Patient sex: F
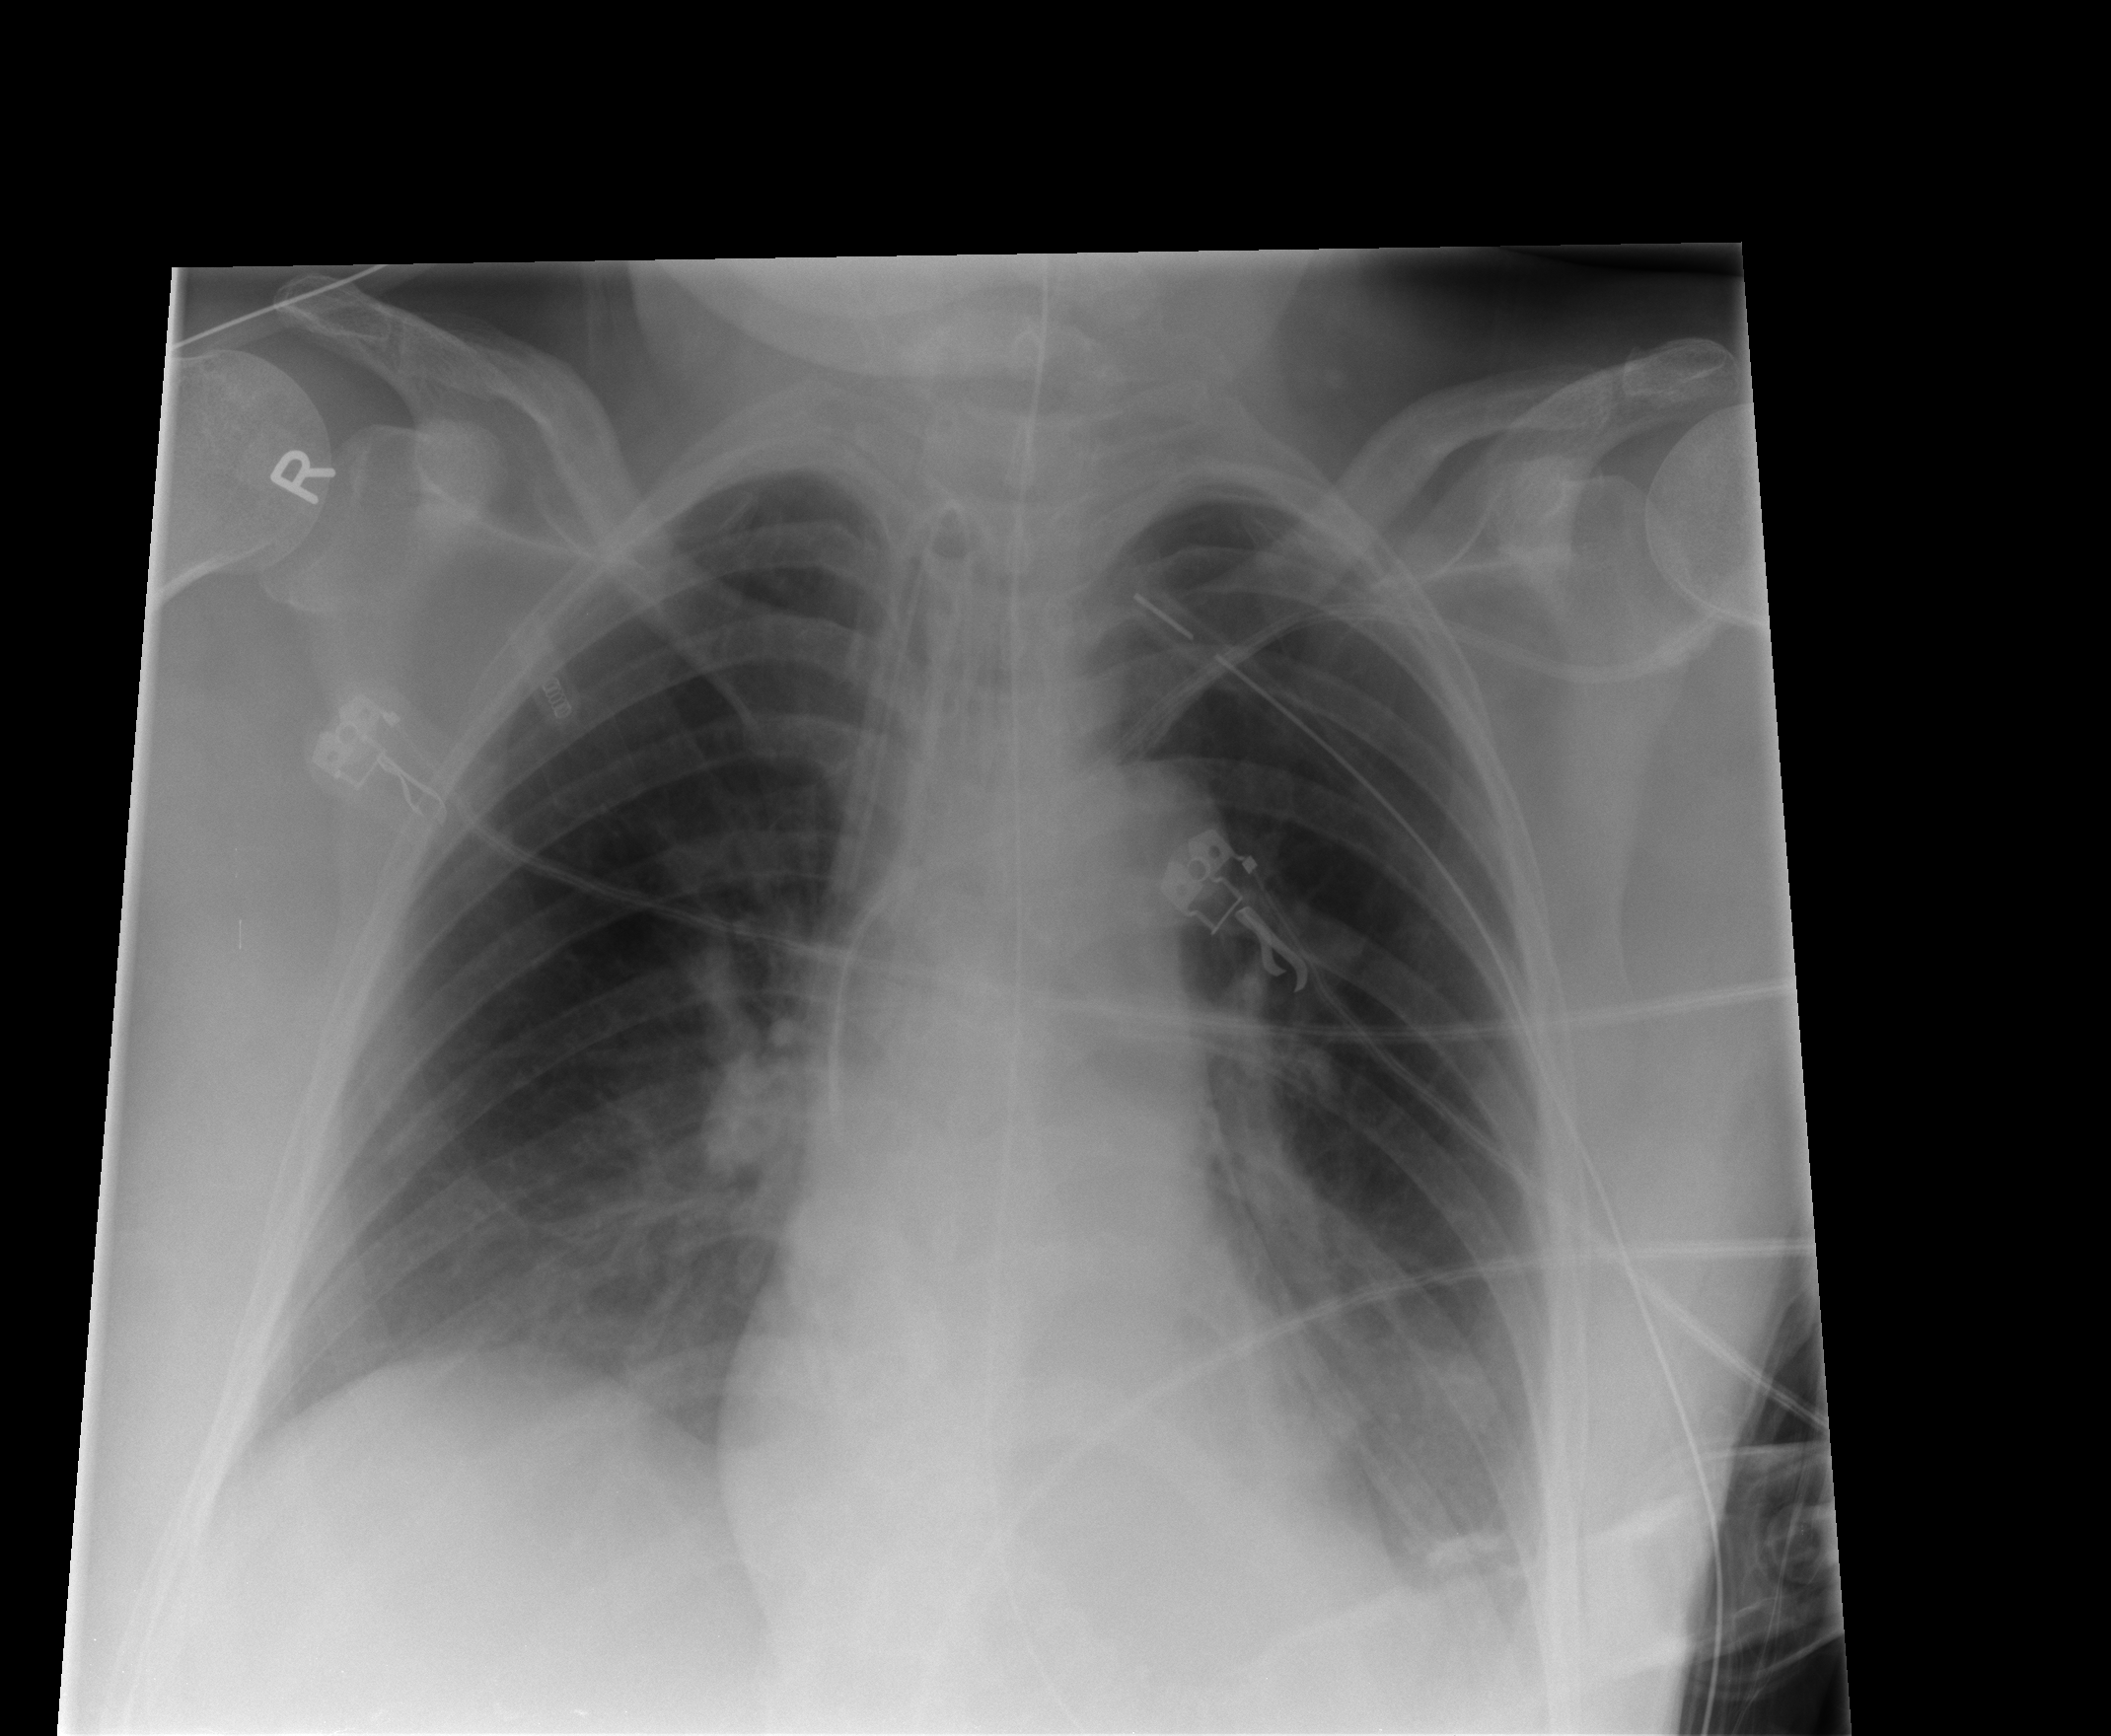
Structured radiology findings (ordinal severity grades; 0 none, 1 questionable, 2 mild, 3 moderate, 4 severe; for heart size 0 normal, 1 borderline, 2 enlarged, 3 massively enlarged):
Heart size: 0
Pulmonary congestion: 0
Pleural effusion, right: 0
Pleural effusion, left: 2
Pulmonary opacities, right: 0
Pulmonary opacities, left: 1
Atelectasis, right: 2
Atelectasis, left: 2